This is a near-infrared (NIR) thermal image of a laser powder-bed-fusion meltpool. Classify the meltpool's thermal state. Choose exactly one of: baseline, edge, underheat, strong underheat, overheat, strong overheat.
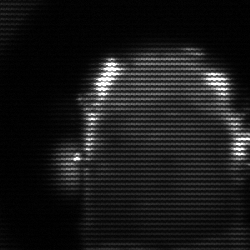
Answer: baseline